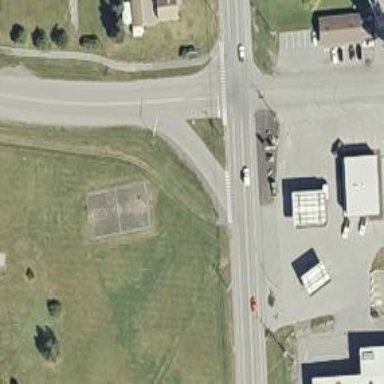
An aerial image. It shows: Secondary link road with asphalt surface.